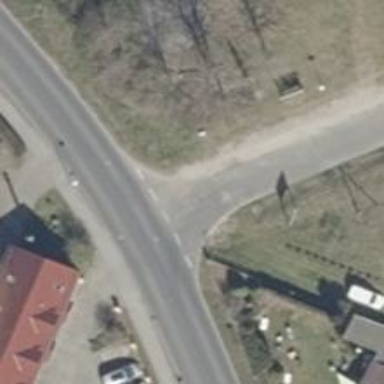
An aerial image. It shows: Footway.